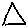
Label: triangle